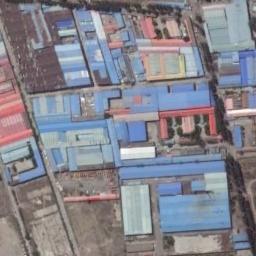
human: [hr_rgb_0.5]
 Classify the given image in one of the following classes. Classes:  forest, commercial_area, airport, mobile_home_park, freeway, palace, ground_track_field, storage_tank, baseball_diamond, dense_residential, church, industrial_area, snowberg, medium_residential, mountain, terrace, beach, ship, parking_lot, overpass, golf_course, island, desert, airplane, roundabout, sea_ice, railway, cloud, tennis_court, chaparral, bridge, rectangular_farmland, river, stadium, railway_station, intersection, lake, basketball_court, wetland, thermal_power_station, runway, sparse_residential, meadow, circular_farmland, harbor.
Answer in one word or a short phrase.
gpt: industrial_area